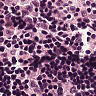
Metastatic tissue present: no